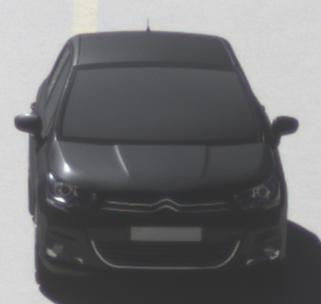
Make: Citroen
Model: C4 VTi 95
Detailed model: C4 (II)
Model produced from: 2012/08
Model produced until: 2013/06
Doors: 5
Color: black
Road condition: dry road
Daytime: morning or afternoon
Contrast: high contrast